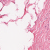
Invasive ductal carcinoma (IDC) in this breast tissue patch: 0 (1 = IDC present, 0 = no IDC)